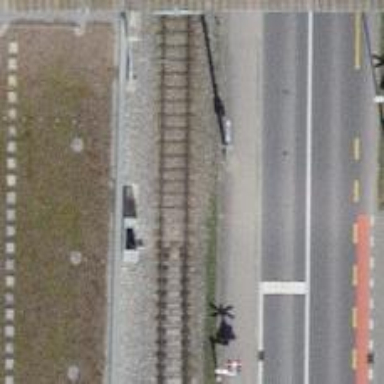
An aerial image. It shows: Railway switch.